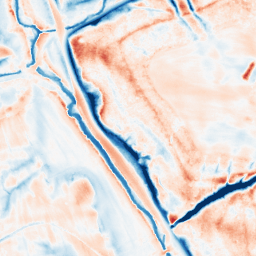
Category: edge_preserving
Decomposition family: guided
Decomposition parameters: radius: 8
eps: 0.01
Upsampling method: sinc_hamming
Upsampling parameters: scale: 2
kernel_size: 4
Upsampling scale: 2